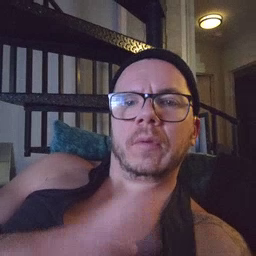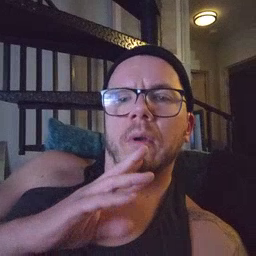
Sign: talk